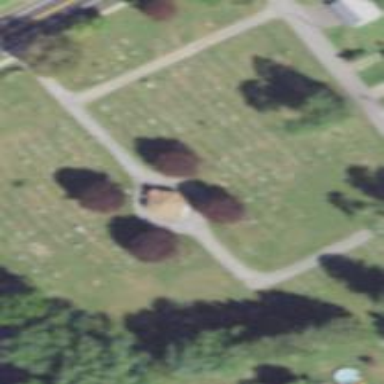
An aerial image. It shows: Cemetery.